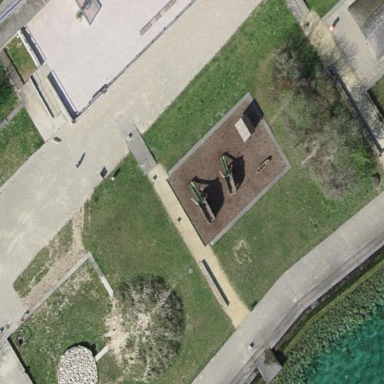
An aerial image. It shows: Playground area for leisure land.